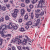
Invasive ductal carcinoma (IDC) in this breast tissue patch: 0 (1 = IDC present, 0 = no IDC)